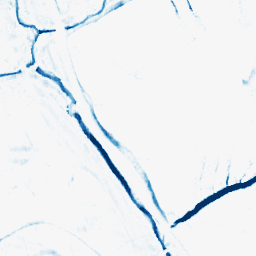
Category: morphological
Decomposition family: morphological_rect
Decomposition parameters: operation: closing
width: 5
height: 10
Upsampling method: sinc_blackman
Upsampling parameters: scale: 8
kernel_size: 16
Upsampling scale: 8